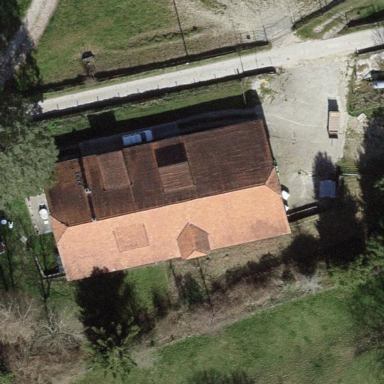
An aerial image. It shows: Simple house.